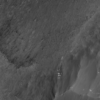
Label: not_dusty